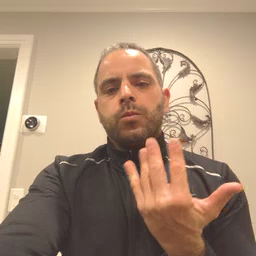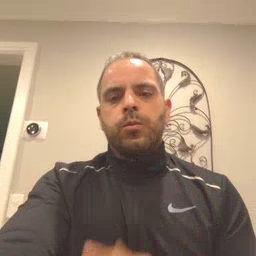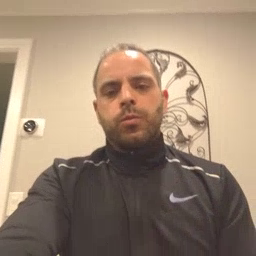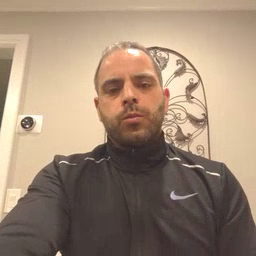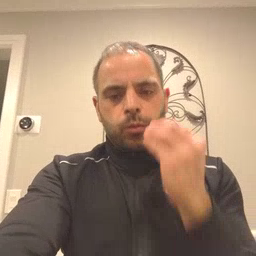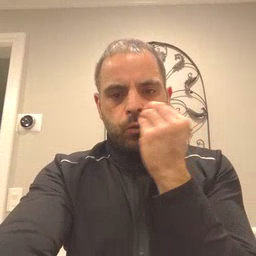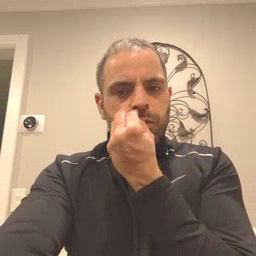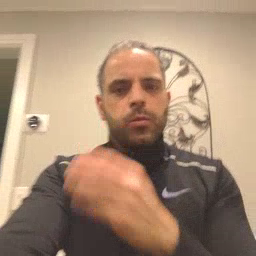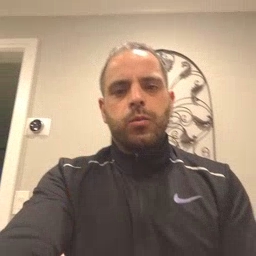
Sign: flower